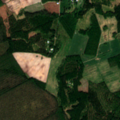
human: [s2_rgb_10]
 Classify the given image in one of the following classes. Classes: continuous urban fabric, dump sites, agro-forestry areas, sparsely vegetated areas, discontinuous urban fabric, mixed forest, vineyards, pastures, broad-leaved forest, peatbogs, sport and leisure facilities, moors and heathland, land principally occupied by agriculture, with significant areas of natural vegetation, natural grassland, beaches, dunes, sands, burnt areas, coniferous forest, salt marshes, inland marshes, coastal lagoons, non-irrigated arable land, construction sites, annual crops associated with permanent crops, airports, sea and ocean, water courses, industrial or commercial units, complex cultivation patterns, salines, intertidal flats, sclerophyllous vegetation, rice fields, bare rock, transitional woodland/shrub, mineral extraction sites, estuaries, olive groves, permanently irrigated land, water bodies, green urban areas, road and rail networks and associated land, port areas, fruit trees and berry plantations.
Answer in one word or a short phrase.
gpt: discontinuous urban fabric, non-irrigated arable land, broad-leaved forest, coniferous forest, mixed forest